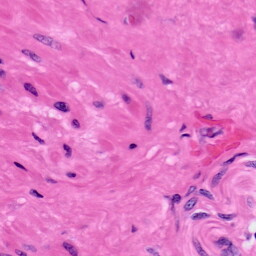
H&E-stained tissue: Prostate